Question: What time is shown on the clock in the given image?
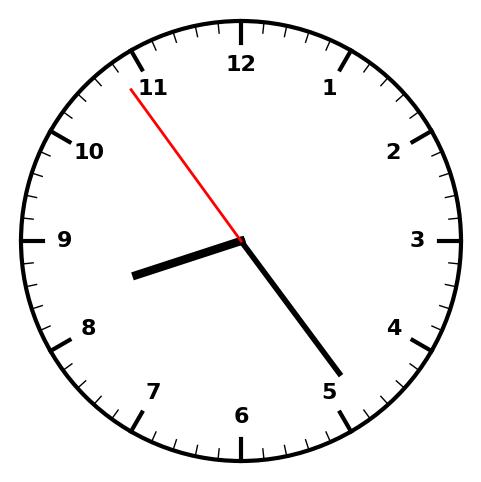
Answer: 08:23:54